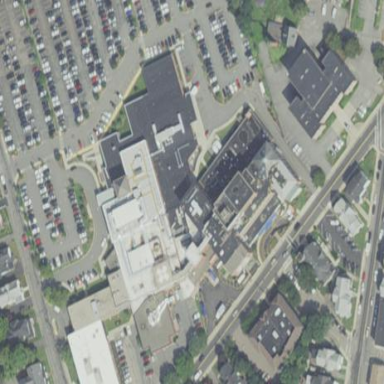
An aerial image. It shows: Healthcare facility identified as hospital.